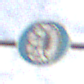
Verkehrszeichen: SchneekettenVorgeschrieben
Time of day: MorningAfternoon
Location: Outdoor (Suburban)
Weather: Overcast
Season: NotSpecified
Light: Natural